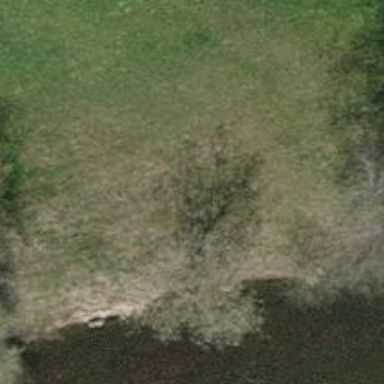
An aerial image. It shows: Shrub in its natural environment.